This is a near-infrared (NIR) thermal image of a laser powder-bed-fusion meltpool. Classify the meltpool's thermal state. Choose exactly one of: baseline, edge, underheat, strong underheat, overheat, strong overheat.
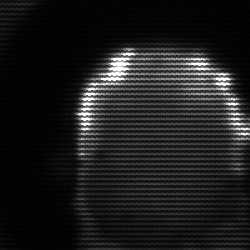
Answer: baseline